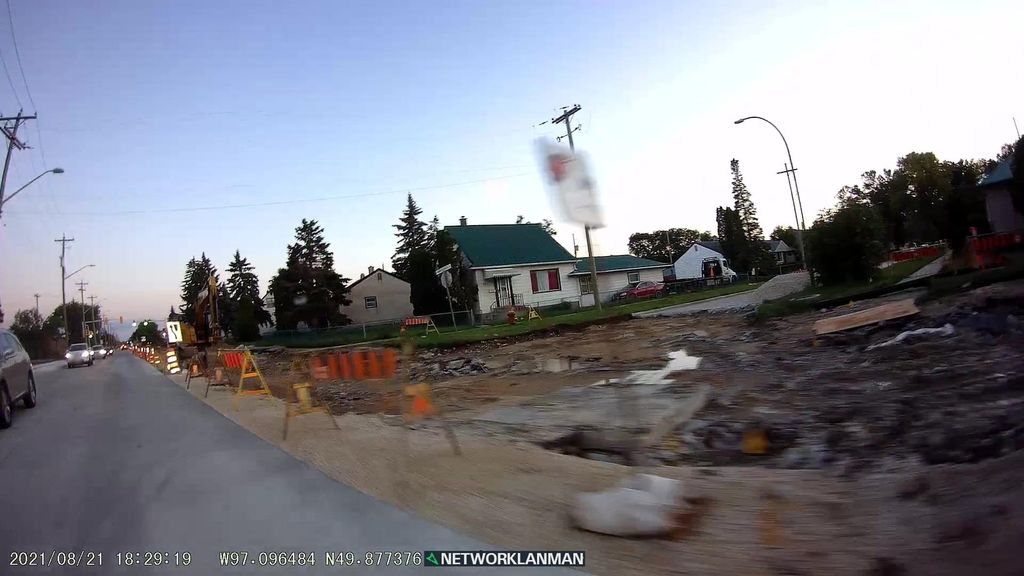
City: winnipeg